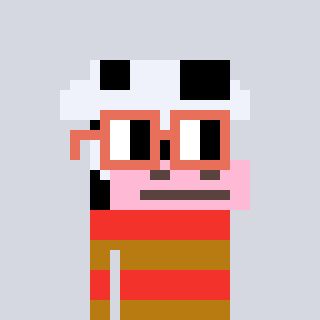
a pixel art character with square orange glasses, a cow-shaped head and a gold-colored body on a cool background